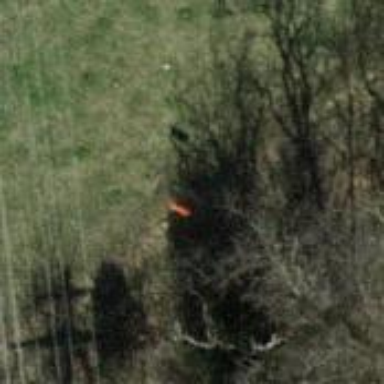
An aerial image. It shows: Pole with roof-covered pipeline marker.